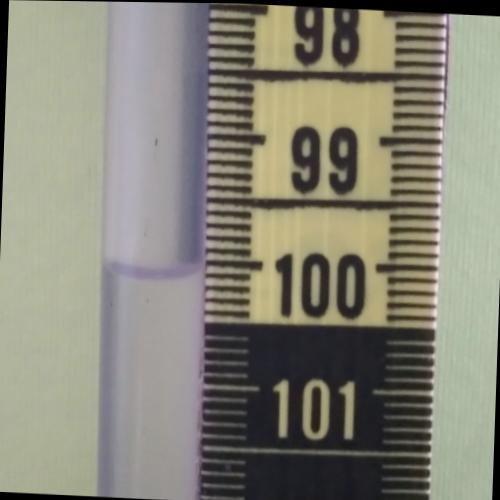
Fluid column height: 100.1 cm